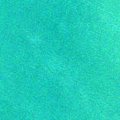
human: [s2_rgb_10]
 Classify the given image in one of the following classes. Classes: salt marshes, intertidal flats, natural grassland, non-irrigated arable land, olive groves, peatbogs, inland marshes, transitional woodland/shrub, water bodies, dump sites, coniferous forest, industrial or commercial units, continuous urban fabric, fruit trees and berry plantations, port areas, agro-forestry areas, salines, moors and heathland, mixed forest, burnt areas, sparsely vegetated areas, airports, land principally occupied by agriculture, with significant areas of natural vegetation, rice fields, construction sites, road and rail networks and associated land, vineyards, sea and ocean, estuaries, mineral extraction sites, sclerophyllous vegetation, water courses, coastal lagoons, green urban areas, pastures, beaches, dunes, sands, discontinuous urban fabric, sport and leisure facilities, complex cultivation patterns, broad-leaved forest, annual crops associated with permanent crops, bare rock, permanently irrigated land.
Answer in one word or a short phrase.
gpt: sea and ocean